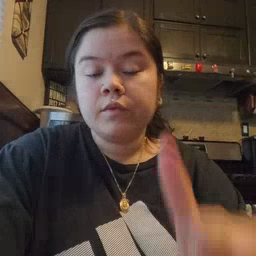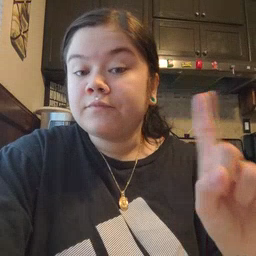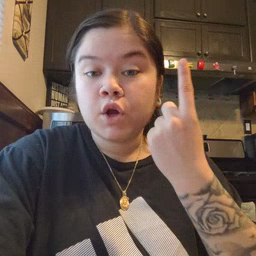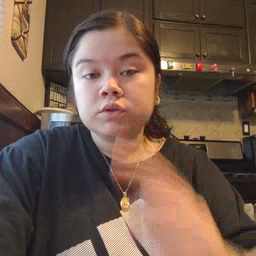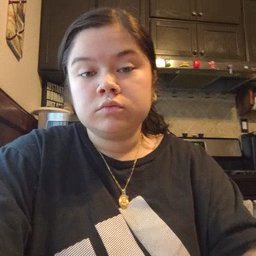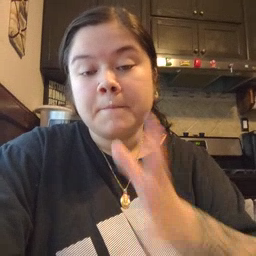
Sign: first